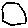
Label: hexagon